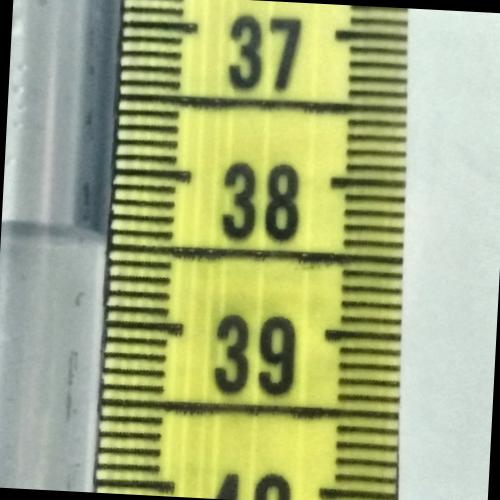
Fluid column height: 38.4 cm